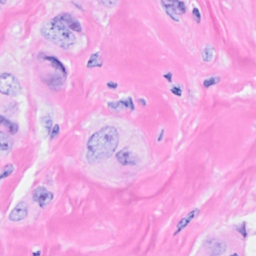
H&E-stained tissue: Breast